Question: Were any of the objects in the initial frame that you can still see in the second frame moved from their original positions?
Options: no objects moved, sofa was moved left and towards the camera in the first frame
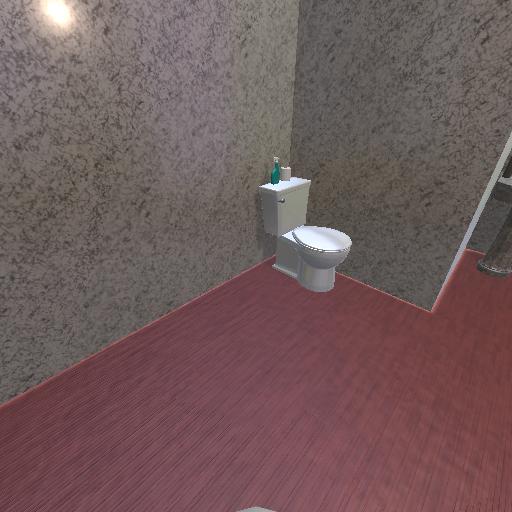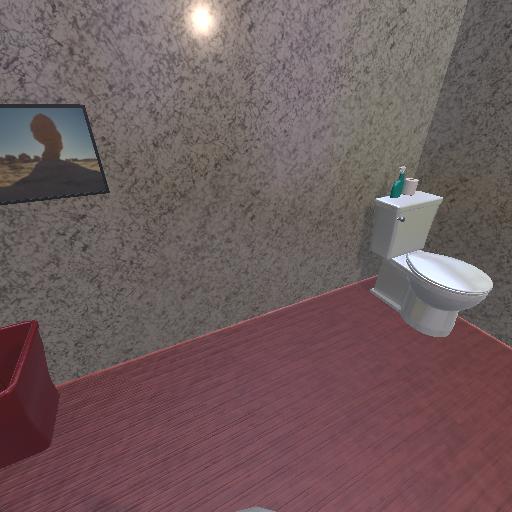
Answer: no objects moved